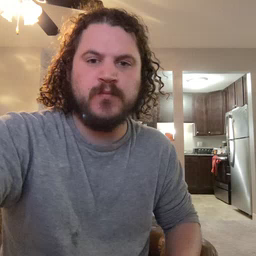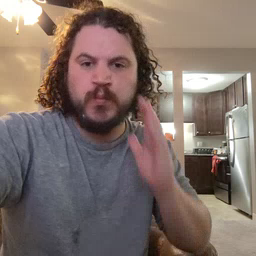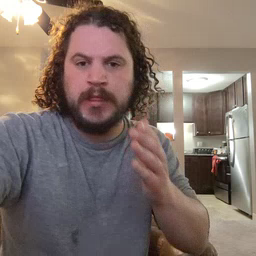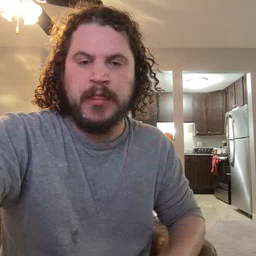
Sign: will